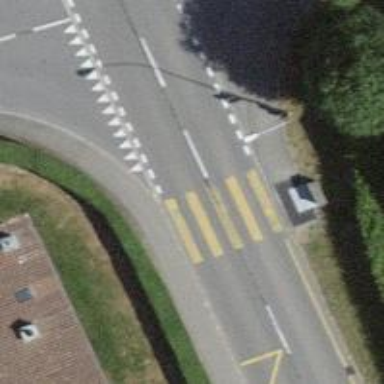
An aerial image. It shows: Uncontrolled zebra crossing with zebra markings.